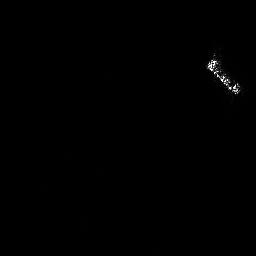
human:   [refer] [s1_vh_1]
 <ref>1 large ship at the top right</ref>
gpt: <box>[[78, 19, 94, 36, 0]]</box>